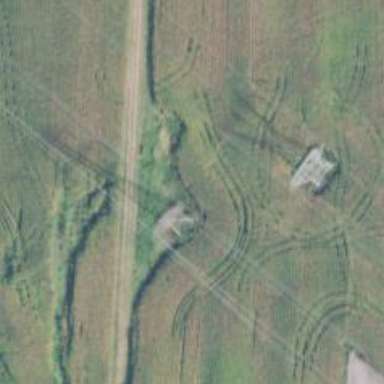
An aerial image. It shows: Lattice structure tower used for power transmission.